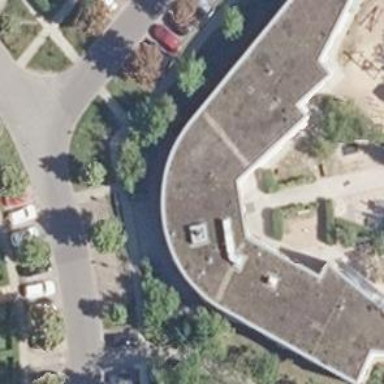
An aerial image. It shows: Kindergarten.